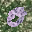
Label: 0